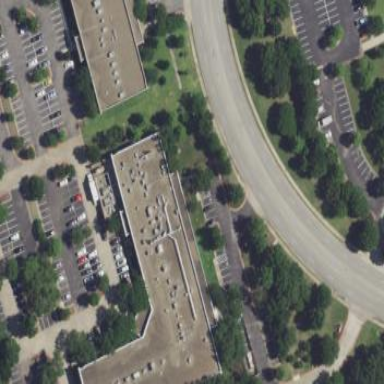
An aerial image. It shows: Office building.